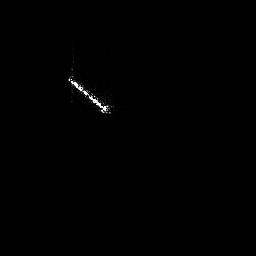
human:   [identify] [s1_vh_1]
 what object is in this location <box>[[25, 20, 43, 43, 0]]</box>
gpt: <ref>1 large ship at the center</ref>